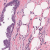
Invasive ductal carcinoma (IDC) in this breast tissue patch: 0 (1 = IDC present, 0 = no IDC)